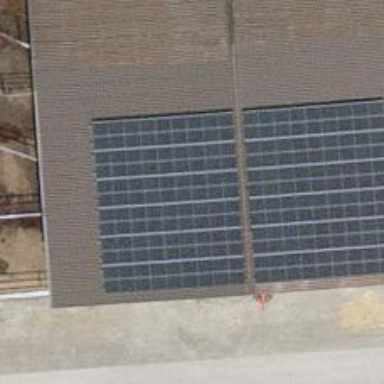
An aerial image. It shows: Solar photovoltaic panel generator.